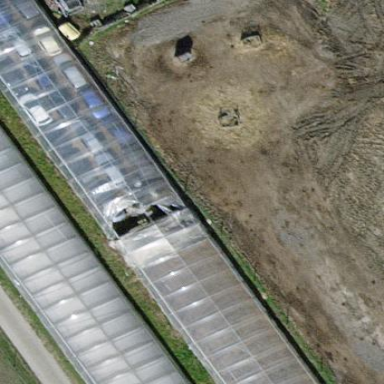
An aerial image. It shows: Greenhouse.